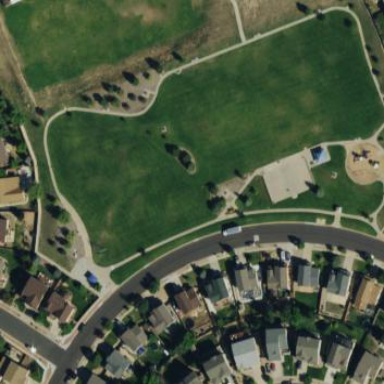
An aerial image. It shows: Grassy baseball pitch for leisure sports.